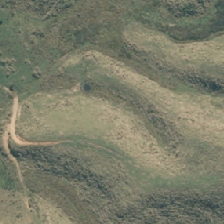
Land cover: grose_broom